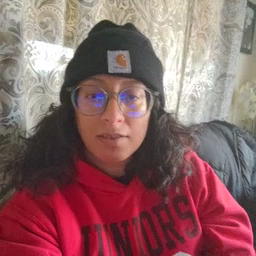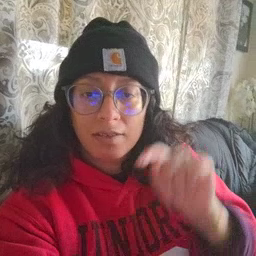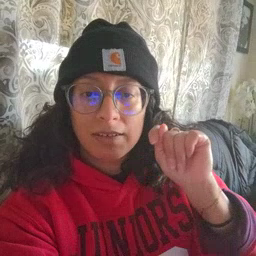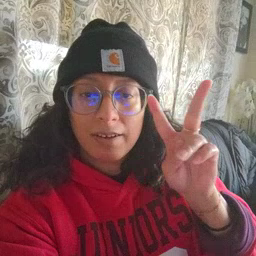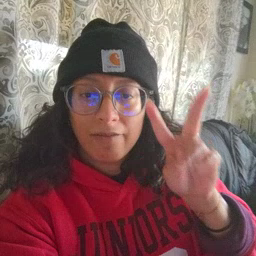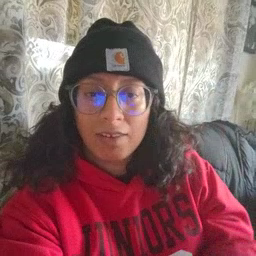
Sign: TV